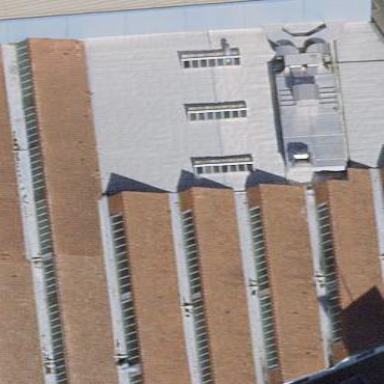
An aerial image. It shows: Building with interesting sawtooth roof design.